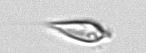
Label: Oxytoxum